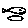
Label: fish